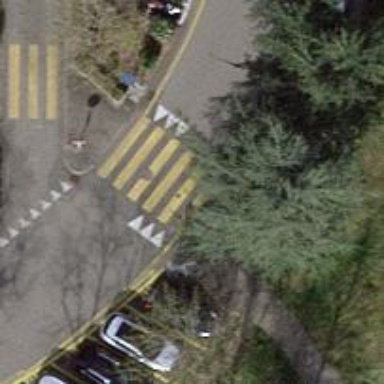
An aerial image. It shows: Zebra crossing on the road.